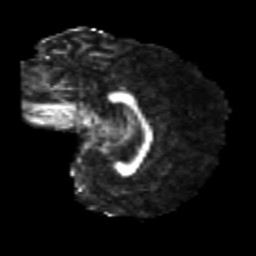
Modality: FA
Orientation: sagittal
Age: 22
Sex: female
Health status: healthy
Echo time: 0.074 s